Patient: sex M, age 77
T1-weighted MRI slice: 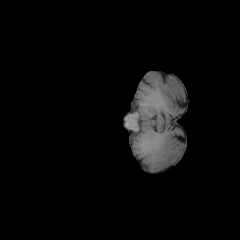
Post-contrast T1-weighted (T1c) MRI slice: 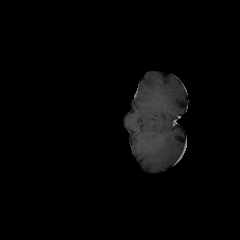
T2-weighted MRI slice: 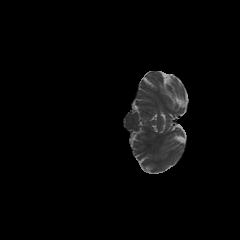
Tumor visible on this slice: no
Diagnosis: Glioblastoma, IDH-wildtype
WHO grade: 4